Field crop: maize
Growth stage: 2
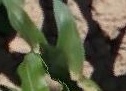
Species: maize